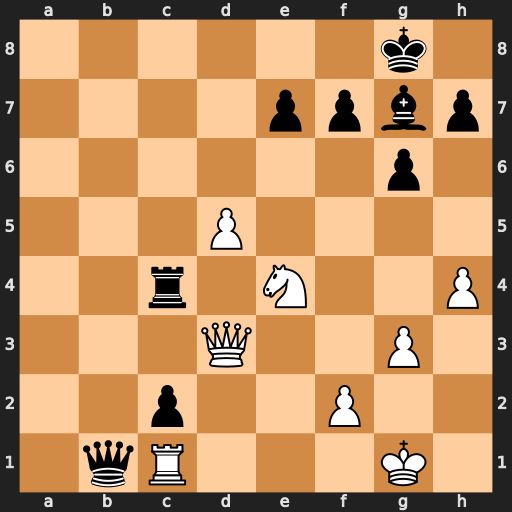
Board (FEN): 6k1/4ppbp/6p1/3P4/2r1N2P/3Q2P1/2p2P2/1qR3K1
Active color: w
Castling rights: -
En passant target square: -
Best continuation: Rxb1 cxb1=R+ Qxb1